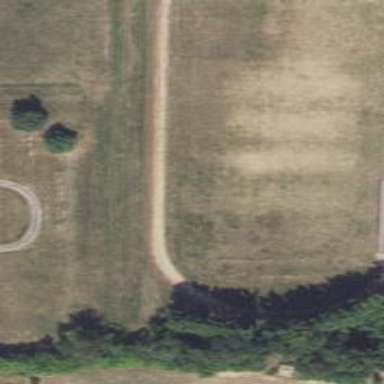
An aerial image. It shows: Track in leisure land.